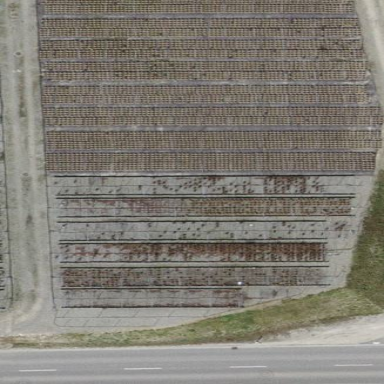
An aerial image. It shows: Plant nursery.